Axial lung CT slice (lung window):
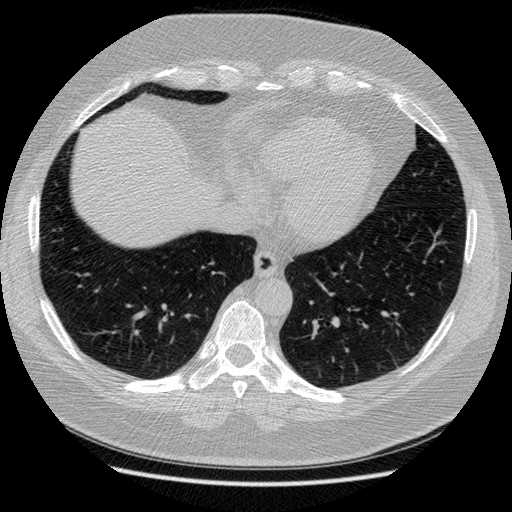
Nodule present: no